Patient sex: F
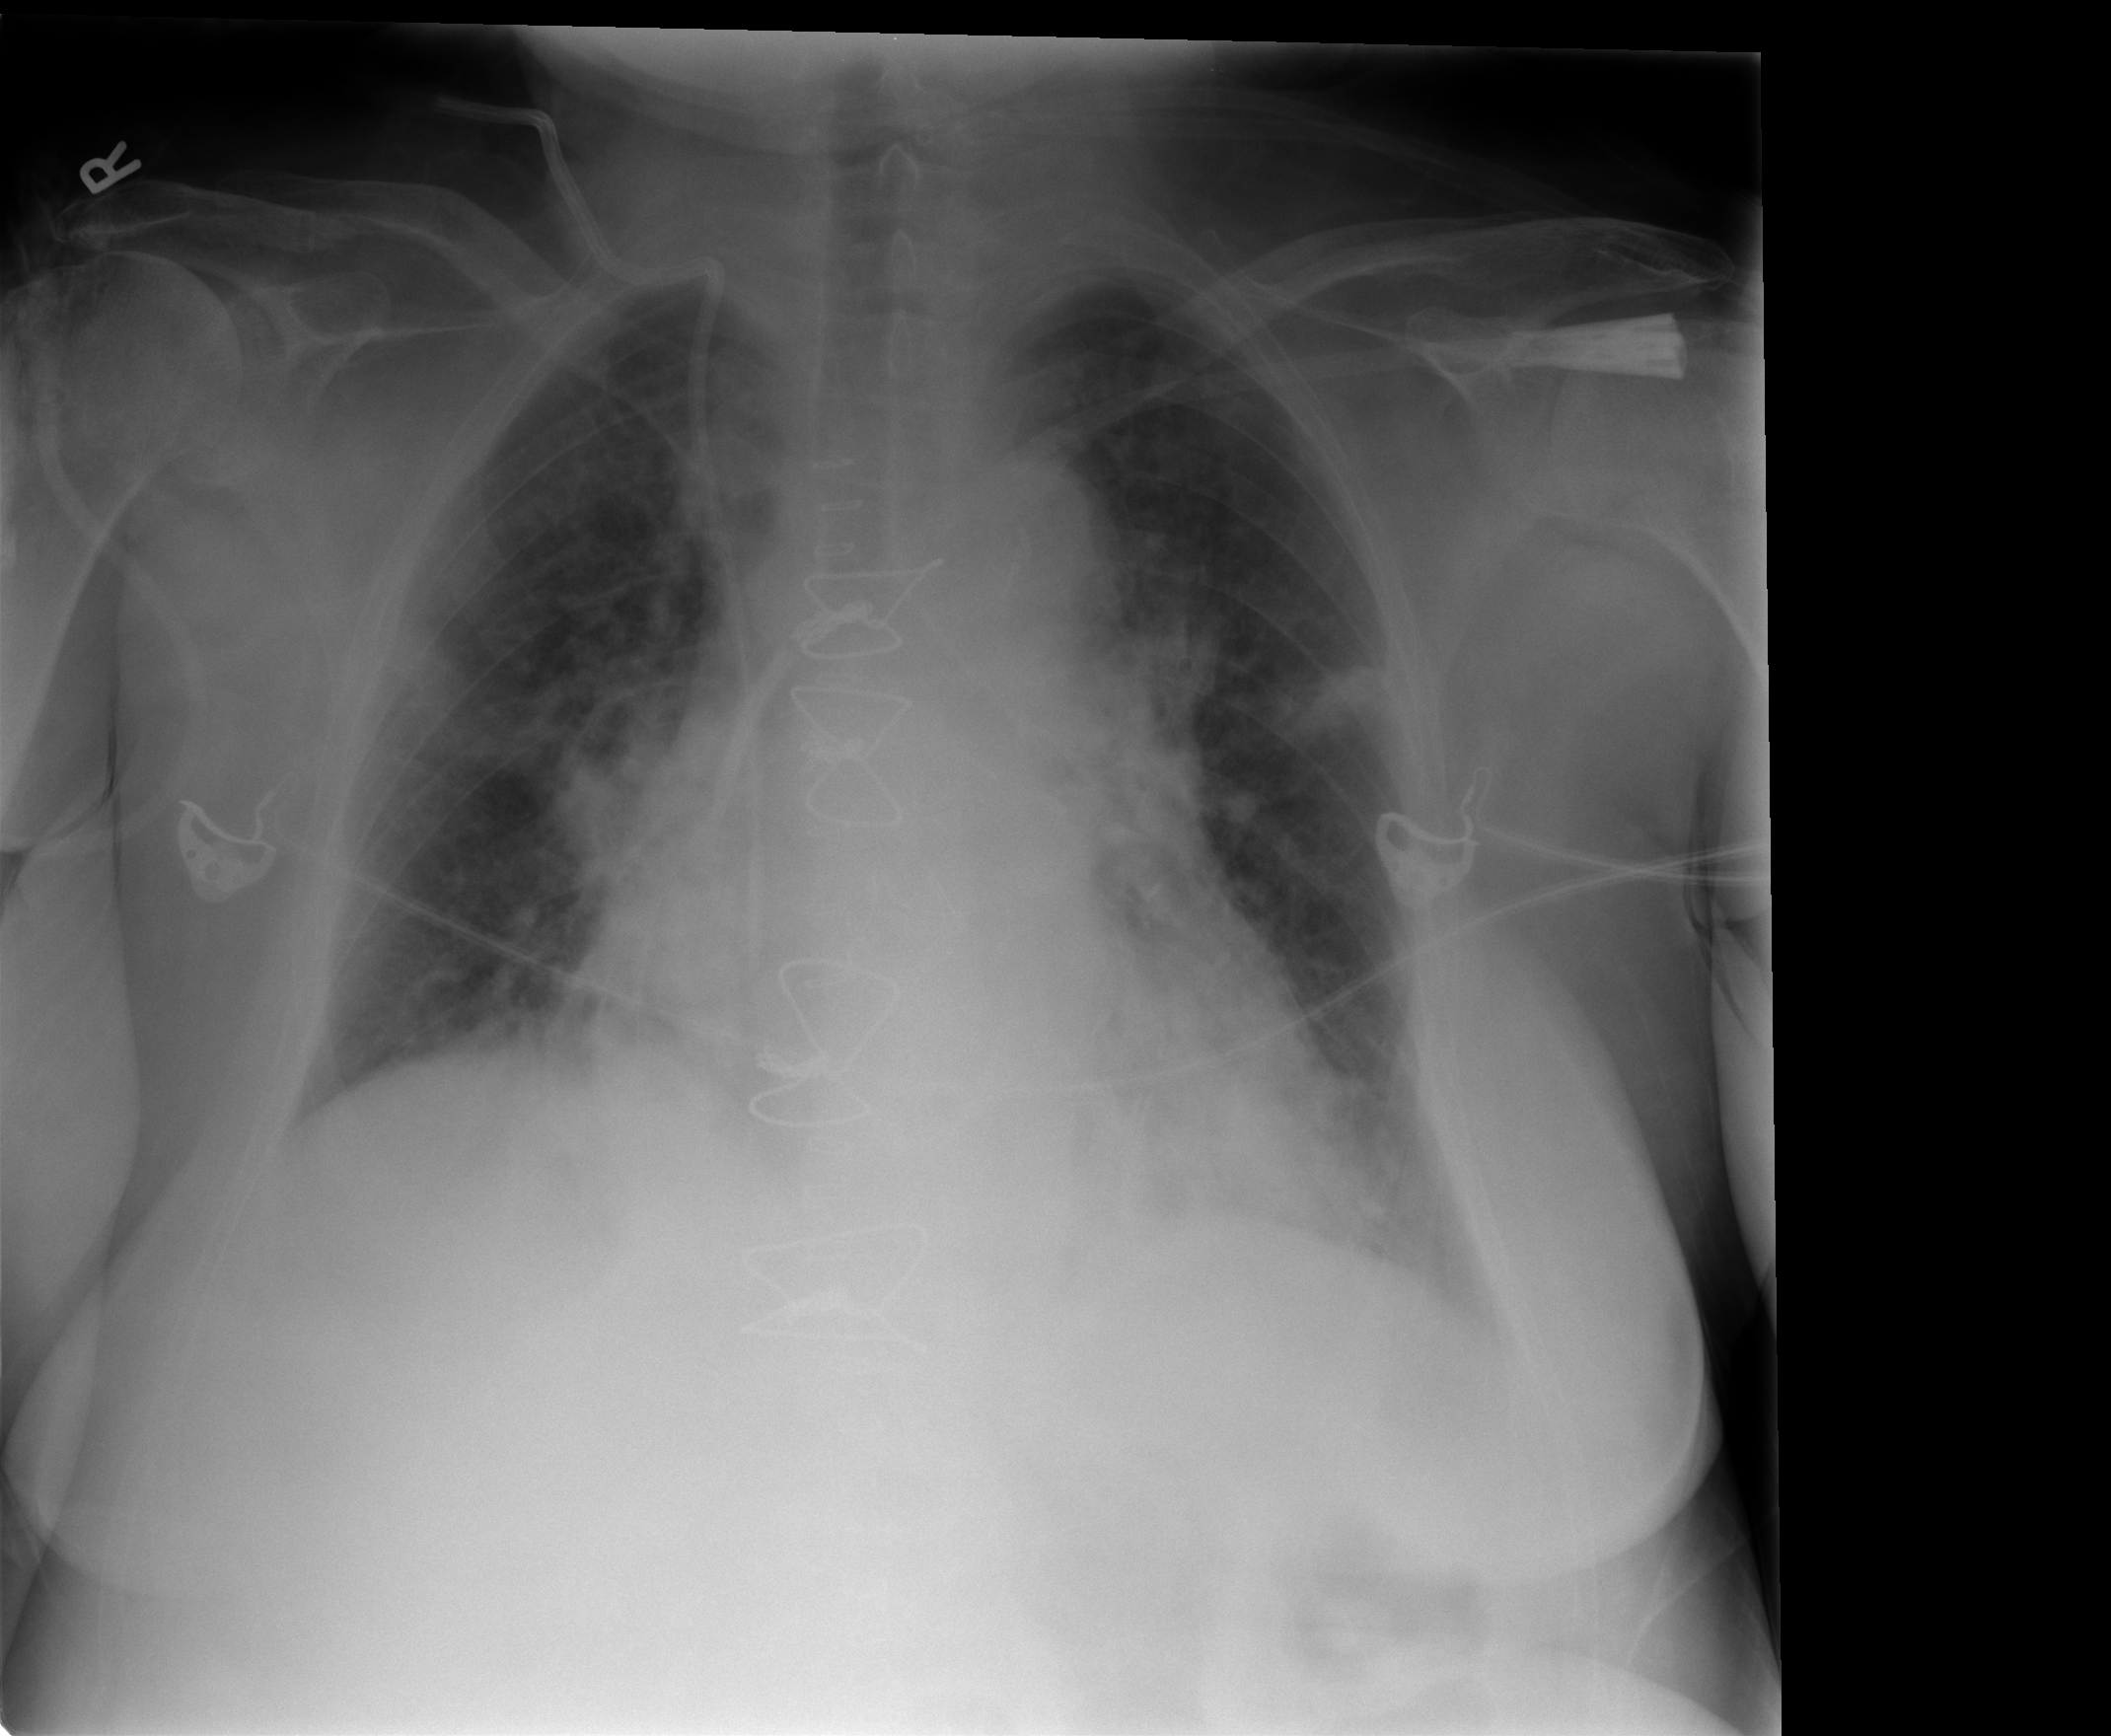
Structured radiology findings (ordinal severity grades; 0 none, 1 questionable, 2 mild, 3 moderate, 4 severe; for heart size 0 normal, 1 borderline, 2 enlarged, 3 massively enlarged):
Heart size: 2
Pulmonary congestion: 3
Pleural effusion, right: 0
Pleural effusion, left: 0
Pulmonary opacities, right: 1
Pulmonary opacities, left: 1
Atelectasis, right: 2
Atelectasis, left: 2